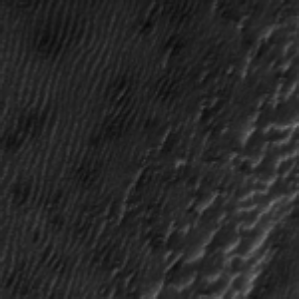
Label: frost